Question: Consider the two images below (original and transformed respectively). The three blue squares (markers) are used for orientation.

Original Image:
- -
Transformed Image:
- -
I now want to use the System.Drawing.Graphics object to perform RotateTransform, TranslateTransform and ScaleTransform. The trouble is, the resulting image is NEVER like the original.
I've been told on stack overflow that the order of applying transformations does not matter but my observation is different. Below is some code that generates an original image and attempts to draw it on a new canvas after introducing some transformations. You can change the order of the transformations to see different results.
'''
public static void GenerateImages ()
{
int width = 200;
int height = 200;
string filename = "";
System.Drawing.Bitmap original = null; // Original image.
System.Drawing.Bitmap transformed = null; // Transformed image.
System.Drawing.Graphics graphics = null; // Drawing context.
// Generate original image.
original = new System.Drawing.Bitmap(width, height);
graphics = System.Drawing.Graphics.FromImage(original);
graphics.Clear(System.Drawing.Color.MintCream);
graphics.DrawRectangle(System.Drawing.Pens.Red, 0, 0, original.Width - 1, original.Height - 1);
graphics.FillRectangle(System.Drawing.Brushes.Blue, 10, 10, 20, 20);
graphics.FillRectangle(System.Drawing.Brushes.Blue, original.Width - 31, 10, 20, 20);
graphics.FillRectangle(System.Drawing.Brushes.Blue, original.Width - 31, original.Height - 31, 20, 20);
filename = System.IO.Path.Combine(System.IO.Path.GetDirectoryName(System.Reflection.Assembly.GetExecutingAssembly().Location), "Original.png");
original.Save(filename, System.Drawing.Imaging.ImageFormat.Png);
graphics.Dispose();
// Generate transformed images.
transformed = new System.Drawing.Bitmap(width, height);
graphics = System.Drawing.Graphics.FromImage(transformed);
graphics.Clear(System.Drawing.Color.LightBlue);
graphics.ScaleTransform(0.5F, 0.7F); // Add arbitrary transformation.
graphics.RotateTransform(8); // Add arbitrary transformation.
graphics.TranslateTransform(100, 50); // Add arbitrary transformation.
graphics.DrawImage(original, 0, 0);
filename = System.IO.Path.Combine(System.IO.Path.GetDirectoryName(System.Reflection.Assembly.GetExecutingAssembly().Location), "Transformed.png");
transformed.Save(filename, System.Drawing.Imaging.ImageFormat.Png);
graphics.Dispose();
transformed.Dispose();
original.Dispose();
System.Diagnostics.Process.Start(filename);
}
'''
I can see two potential issues here:
- -
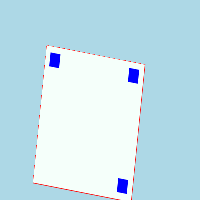
Answer: From what I understand from <URL>, the Graphics.Drawing transformations are performed by multiplying matrices together in the order in which you apply the transformations.
With integers, a*b*c = b*a*c
However, with matricies, ABC almost never equals BAC.
So, it appears the order of transformations does matter, since matrix multiplication is not commutative.
Put another way, it seems that if I do the following on your picture:
case 1:
- -
picture ends up with top-left corner at: (100,50)
and bottom-right corner at: (200,190)
case 2:
- -
picture ends up with top-left corner at: (50,35)
and bottom-right corner at: (150,174)
This means that by scaling first, and then translating, that the scaling will also scale the amount of translation, that is why in case two the the picture ended up at (50,35) for the top left corner, half of the translated X and .7 of the translated Y.